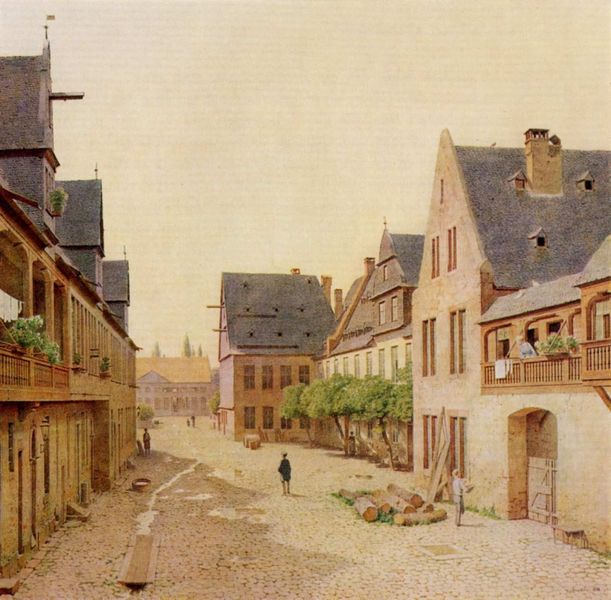
Titel: Frankfurt am Main, Junghof
Künstler: Carl Theodor Reiffenstein
Standort: Frankfurt (am Main)
Institution: Historisches Museum
Schlagwörter: baum, gemälde, himmel, mann, schatten, wasser, baumstämme, bäume, frauen, grün, kirchturm, landschaft, menschen, ocker, stadt, wäsche, abend, blumen, braun, fenster, frau, grau, holz, licht, strasse, szene, tür, weiss, blick, dach, gebäude, haus, schloss, tuch, weg, leute, architektur, mensch, schüssel, steine, bild, bach, baumstamm, häuser, morgen, stamm, gehen, kanal, sonne, kind, personen, pflanze, pflanzen, schön, alltag, arbeit, bauern, genre, kamin, kinder, schornstein, balkon, sommer, ansicht, fassade, fassaden, gasse, ort, perspektive, pflaster, türen, hols, leer, dorf, dächer, giebel, mauer, ziegel, grafik, bauernhof, hof, idylle, platz, bank, arbeiter, figuren, holzstämme, staffage, steg, stämme, balken, geländer, bretter, brun, tor, balkone, galerie, kirchtürme, eingang, gang, fensterkreuz, rinnsal, zentralperspektive, brett, druck, kopfsteinpflaster, sonnig, arkaden, gemäuer, schiefer, romantisch, sonnenschein, gaube, signac, fröhlich, städtchen, laubengang, rinne, höfe, dachgaube, dcäher, gepflastert, balkons, überdacht, dorfstrasse, abfluss, abwasser, personenstaffage, besonnt, anwohner, schattentor, england idylle, etange